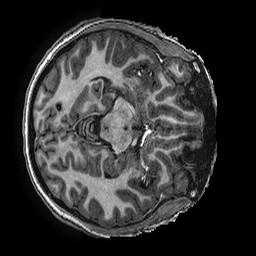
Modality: T1w
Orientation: axial
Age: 13
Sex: female
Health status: ill
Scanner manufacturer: ge
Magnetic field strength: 3 T
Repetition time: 0.00766 s
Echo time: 0.003476 s